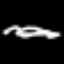
Label: squiggle